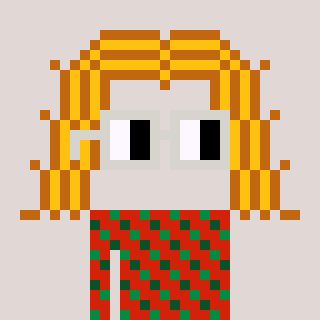
a pixel art character with square light gray glasses, a hair-shaped head and a red-colored body on a warm background